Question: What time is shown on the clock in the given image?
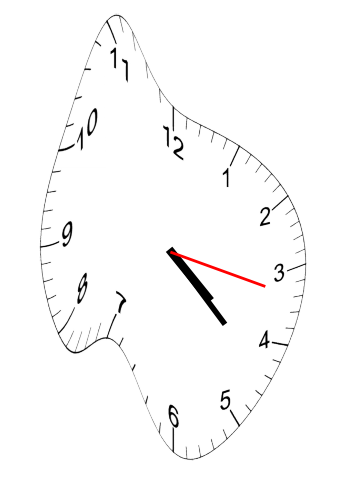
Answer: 04:22:17